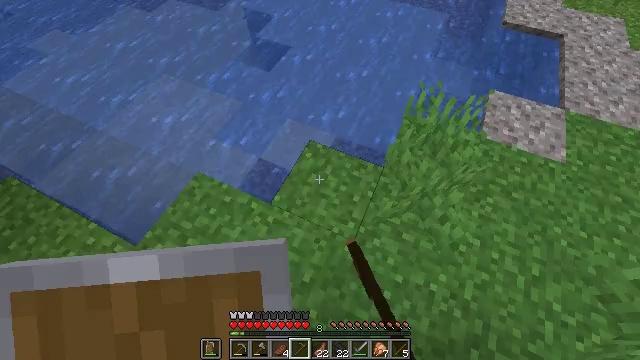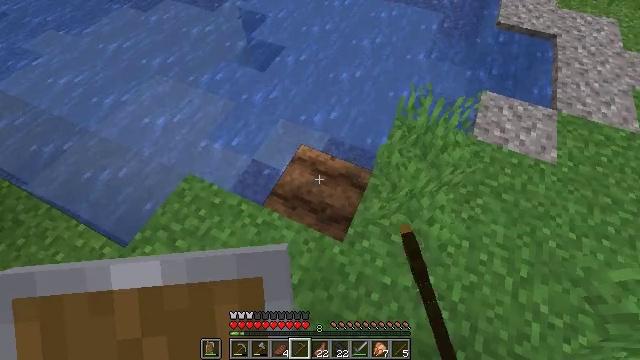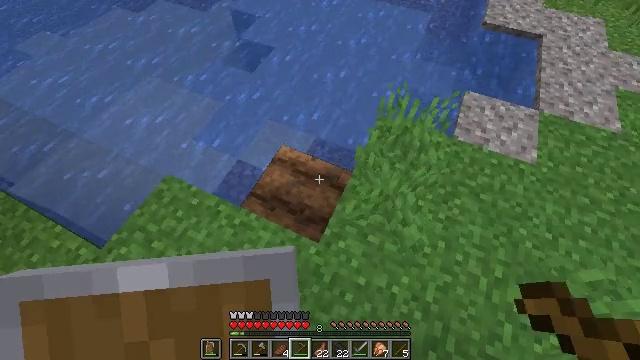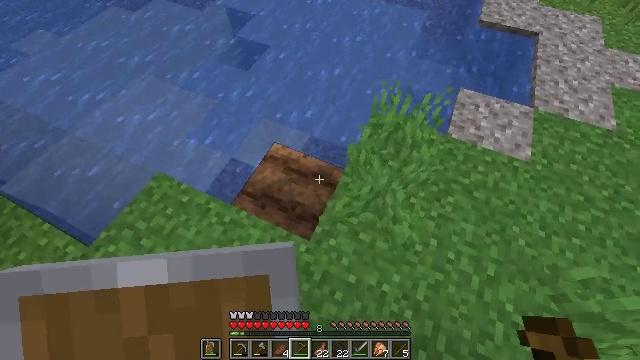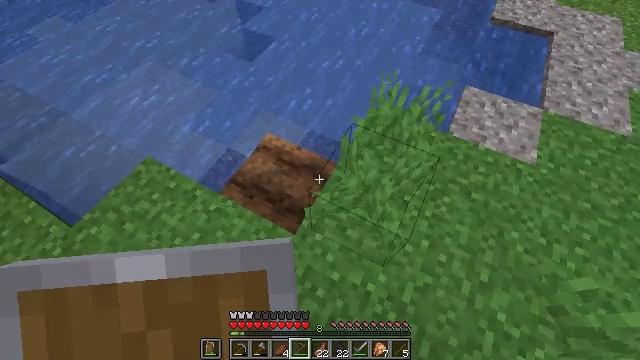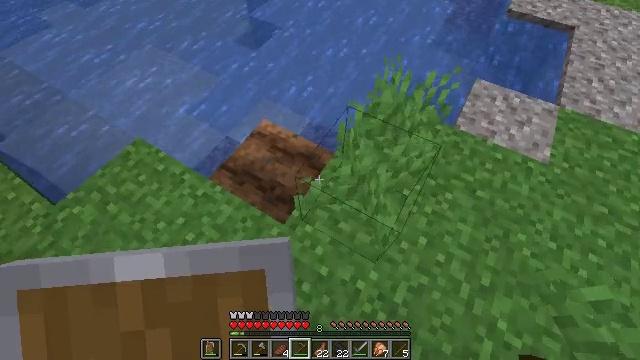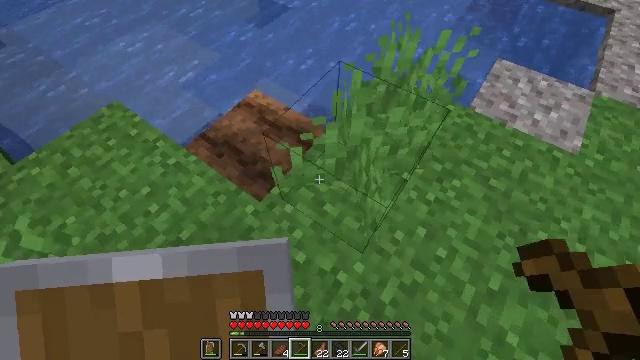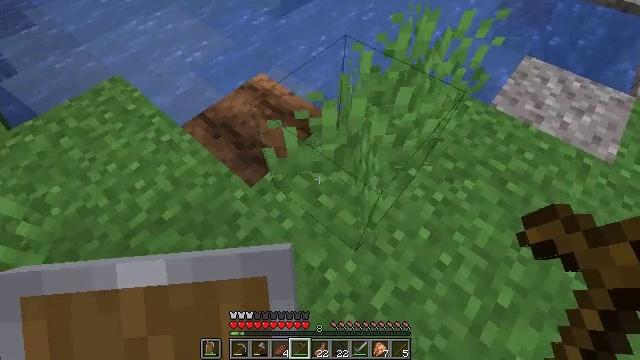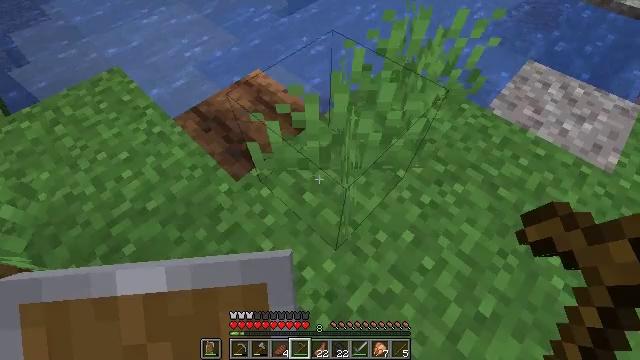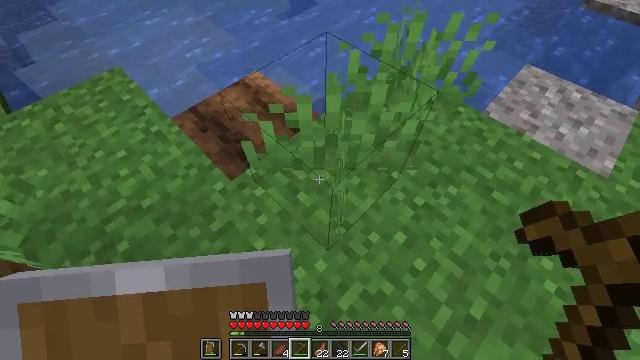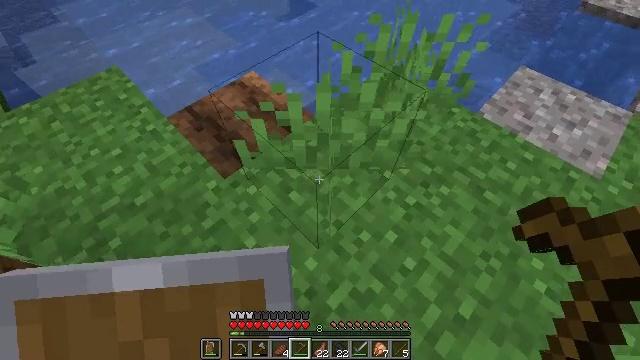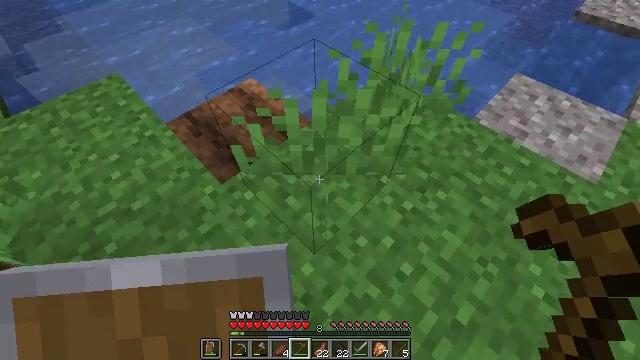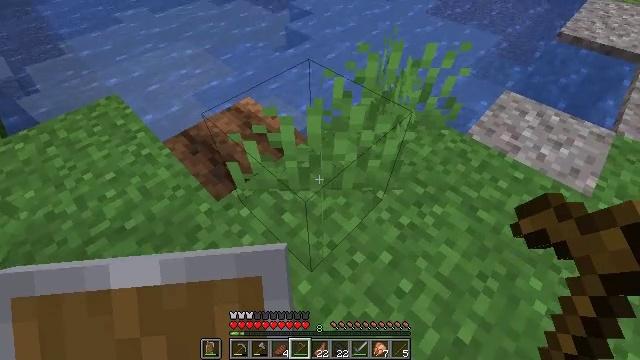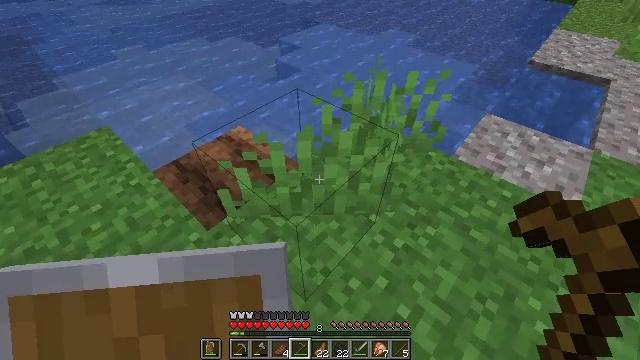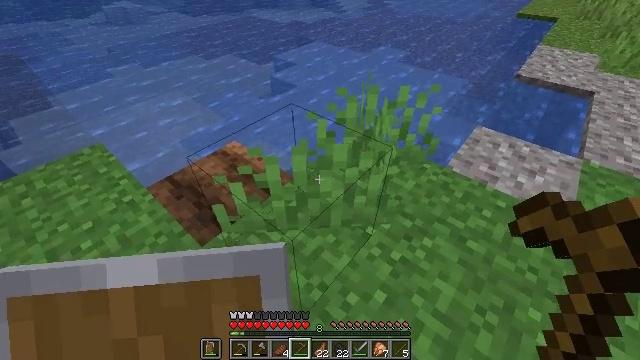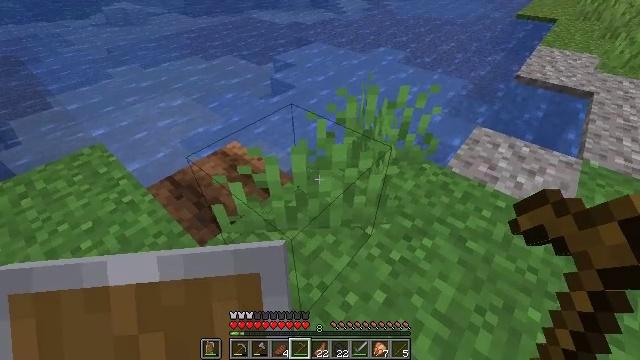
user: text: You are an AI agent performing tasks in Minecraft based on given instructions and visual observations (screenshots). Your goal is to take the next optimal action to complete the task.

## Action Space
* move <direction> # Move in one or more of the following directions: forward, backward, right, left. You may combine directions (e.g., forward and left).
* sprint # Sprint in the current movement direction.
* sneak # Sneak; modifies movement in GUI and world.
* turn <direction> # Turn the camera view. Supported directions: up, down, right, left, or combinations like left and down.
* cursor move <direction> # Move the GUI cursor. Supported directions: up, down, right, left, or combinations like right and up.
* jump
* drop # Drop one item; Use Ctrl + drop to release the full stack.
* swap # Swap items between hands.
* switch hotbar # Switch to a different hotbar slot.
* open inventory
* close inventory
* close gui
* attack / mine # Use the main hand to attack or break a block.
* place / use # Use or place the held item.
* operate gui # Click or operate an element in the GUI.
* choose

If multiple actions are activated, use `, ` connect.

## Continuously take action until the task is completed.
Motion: motion action
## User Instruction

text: Gather grass on the ground.
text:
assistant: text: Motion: move right
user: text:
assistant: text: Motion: move right
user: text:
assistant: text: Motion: move right
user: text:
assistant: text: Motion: move right, turn left
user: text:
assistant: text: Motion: move right, turn left
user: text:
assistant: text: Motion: move right, turn left
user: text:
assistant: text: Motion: move right, turn left
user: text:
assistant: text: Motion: turn left
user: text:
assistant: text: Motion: no_op
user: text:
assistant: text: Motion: no_op
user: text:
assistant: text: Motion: turn up
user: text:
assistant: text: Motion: turn up
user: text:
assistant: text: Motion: turn right and up
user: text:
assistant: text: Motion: turn right and up
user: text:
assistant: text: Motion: no_op
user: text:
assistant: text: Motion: no_op
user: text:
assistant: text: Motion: no_op
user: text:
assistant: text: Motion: no_op
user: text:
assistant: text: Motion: no_op
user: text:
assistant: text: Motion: no_op
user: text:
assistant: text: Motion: attack / mine
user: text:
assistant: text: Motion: attack / mine
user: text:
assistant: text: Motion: no_op
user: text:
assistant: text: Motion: no_op
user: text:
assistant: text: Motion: turn right and up
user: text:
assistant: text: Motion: turn right and up
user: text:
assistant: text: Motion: no_op
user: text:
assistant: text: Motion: no_op
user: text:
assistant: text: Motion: no_op
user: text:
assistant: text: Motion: no_op